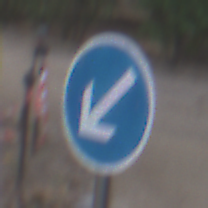
Verkehrszeichen: VorgeschriebeneVorbeifahrtLinks
Umgebung: Outdoor, Suburban
Tageszeit: MorningAfternoon
Wetter: PartlyCloudy
Licht: Natural
Jahreszeit: NotSpecified
Kontrast: LowContrast